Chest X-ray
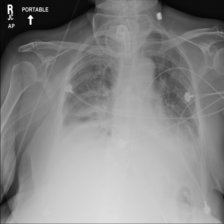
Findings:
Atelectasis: negative
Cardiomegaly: negative
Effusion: negative
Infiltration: negative
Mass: negative
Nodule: negative
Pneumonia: negative
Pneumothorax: negative
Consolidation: positive
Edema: negative
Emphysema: negative
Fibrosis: negative
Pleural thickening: negative
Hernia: negative